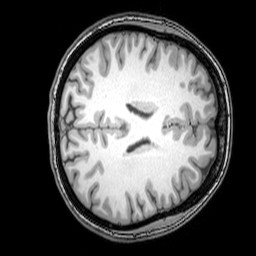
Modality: T1w
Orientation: axial
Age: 24
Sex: female
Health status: healthy
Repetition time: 0.081 s
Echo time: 0.037 s